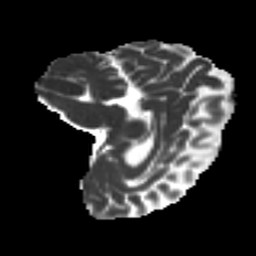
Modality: MD
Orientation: sagittal
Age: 23
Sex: female
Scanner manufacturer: ge
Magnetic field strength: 3 T
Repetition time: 7.8 s
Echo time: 0.0606 s